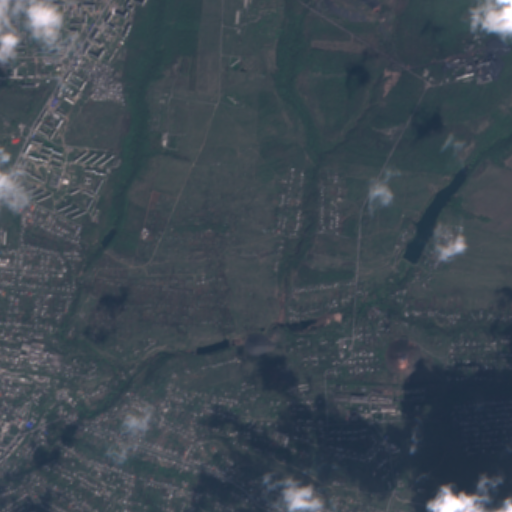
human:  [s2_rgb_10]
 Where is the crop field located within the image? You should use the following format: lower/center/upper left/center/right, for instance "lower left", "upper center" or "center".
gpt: The crop field is located in the upper right of the image.
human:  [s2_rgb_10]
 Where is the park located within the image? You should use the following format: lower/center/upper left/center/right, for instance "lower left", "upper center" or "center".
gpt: The park is located in the lower left of the image.
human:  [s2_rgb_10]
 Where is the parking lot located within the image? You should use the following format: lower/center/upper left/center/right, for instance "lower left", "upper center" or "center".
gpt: The parking lot is located in the lower left of the image.
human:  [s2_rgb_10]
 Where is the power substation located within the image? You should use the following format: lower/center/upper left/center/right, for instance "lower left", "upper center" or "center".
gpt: The power substation is located in the upper right of the image.
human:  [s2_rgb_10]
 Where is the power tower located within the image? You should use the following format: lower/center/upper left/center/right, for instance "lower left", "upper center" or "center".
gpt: There is no power tower in the image.